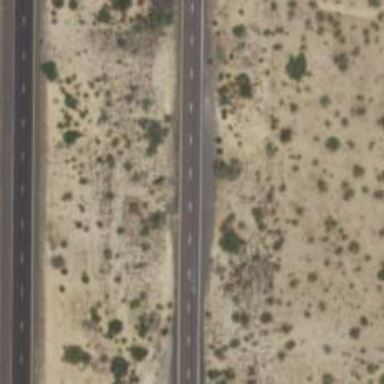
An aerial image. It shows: Expressway with asphalt surface categorized as trunk highway.